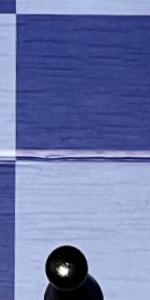
Label: Empty